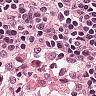
Metastatic tissue present: no